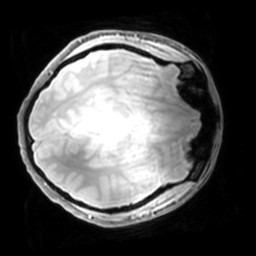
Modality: PDw
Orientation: axial
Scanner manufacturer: philips
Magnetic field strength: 7 T
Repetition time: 0.008 s
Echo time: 0.001974 s